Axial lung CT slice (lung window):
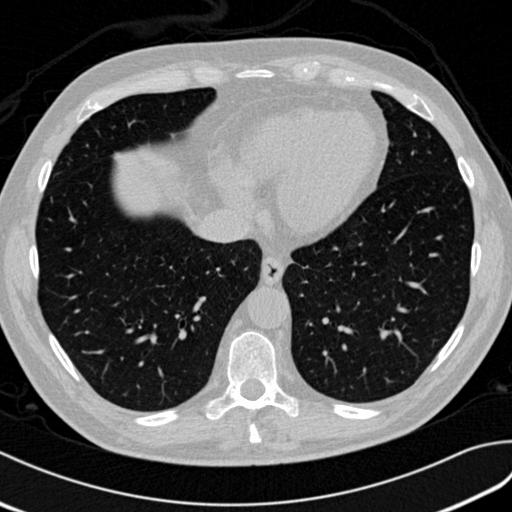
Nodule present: no